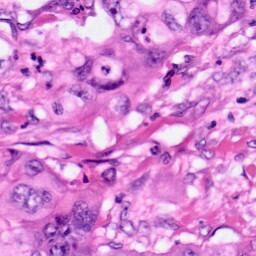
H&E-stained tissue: Pancreatic